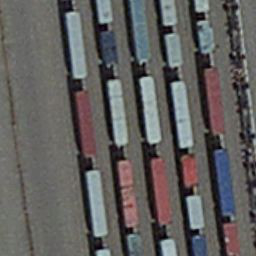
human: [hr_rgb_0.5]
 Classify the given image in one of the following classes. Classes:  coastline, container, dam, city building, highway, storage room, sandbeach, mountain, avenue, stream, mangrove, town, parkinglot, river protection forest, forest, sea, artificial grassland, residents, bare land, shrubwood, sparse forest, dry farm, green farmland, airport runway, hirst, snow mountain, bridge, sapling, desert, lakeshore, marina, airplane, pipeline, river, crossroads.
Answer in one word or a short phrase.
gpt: container